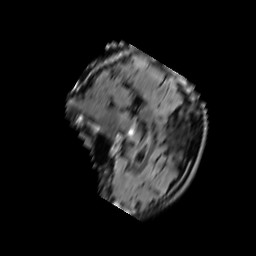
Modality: FLAIR
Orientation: sagittal
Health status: ill
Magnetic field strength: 3 T